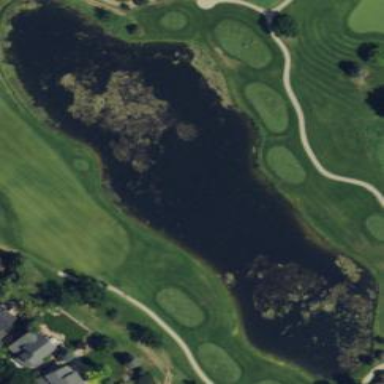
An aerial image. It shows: Water hazard in golf course. The hazard is natural water feature.